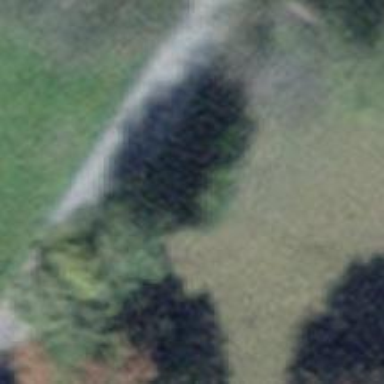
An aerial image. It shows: Bench.